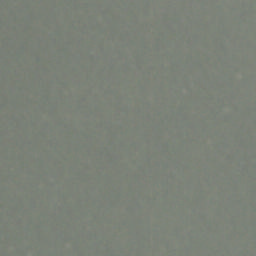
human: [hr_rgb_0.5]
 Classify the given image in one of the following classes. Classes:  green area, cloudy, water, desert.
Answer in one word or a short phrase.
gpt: cloudy